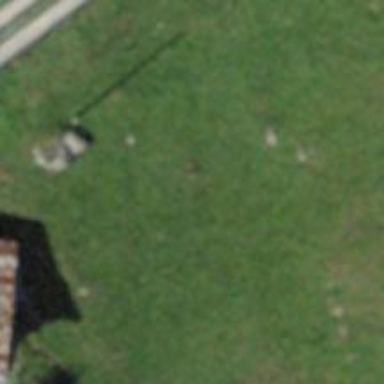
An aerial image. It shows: Isolated dwelling in remote location.